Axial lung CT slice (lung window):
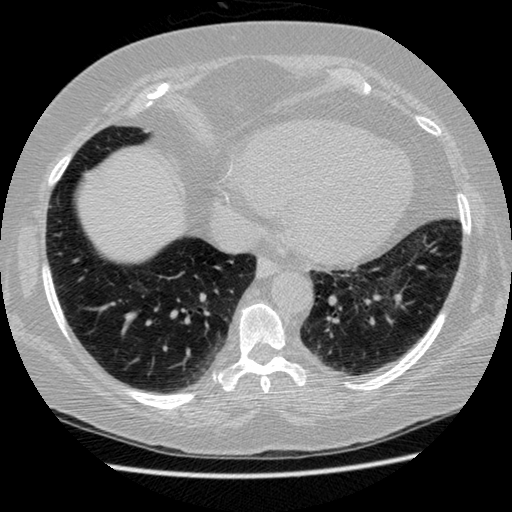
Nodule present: no